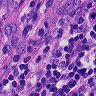
Metastatic tissue present: yes